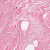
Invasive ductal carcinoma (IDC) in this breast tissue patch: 0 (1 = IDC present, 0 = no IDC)